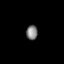
Tissue: prostate
Cell type: Fibroblasts
Senescence score: 0.7284
Nuclear area (px): 164
Mean DAPI intensity: 127.573